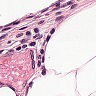
Metastatic tissue present: no